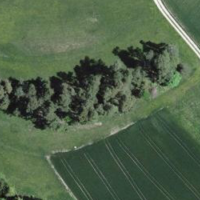
EUNIS habitat code: 52
Species observed at this site:
Anthus trivialis